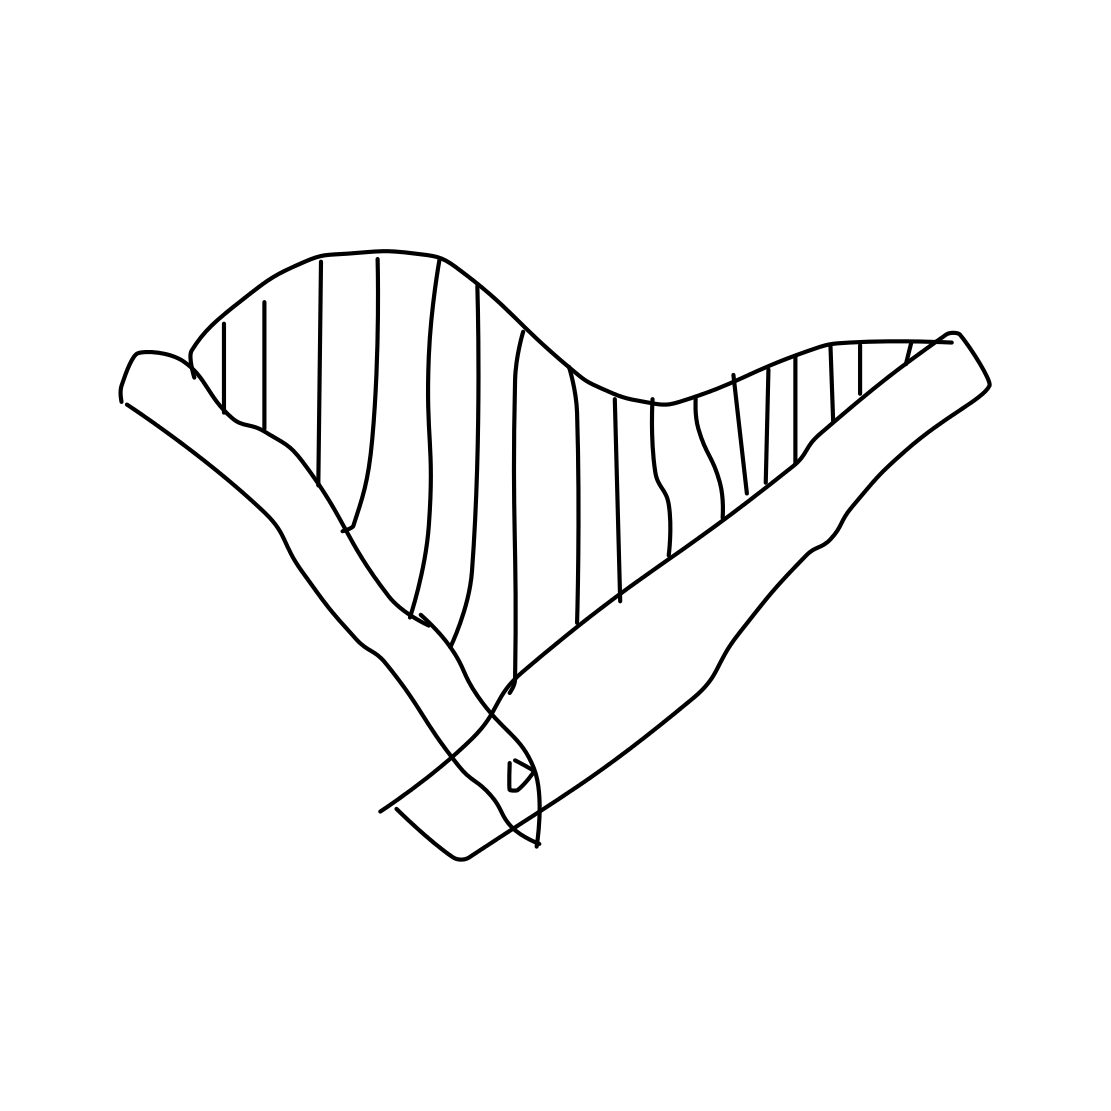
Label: harp